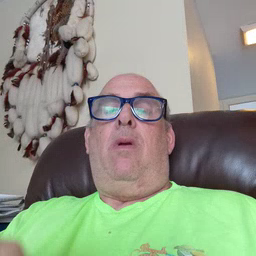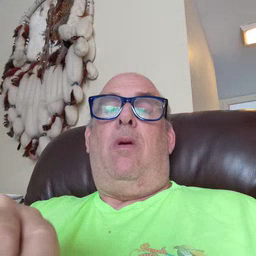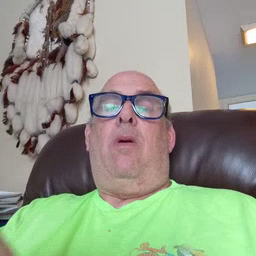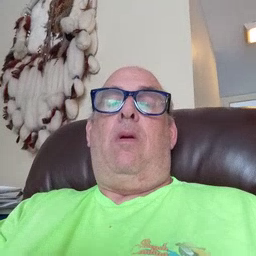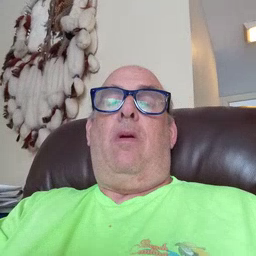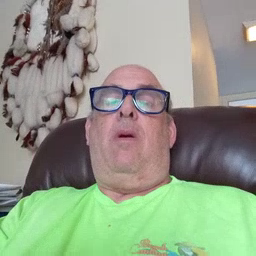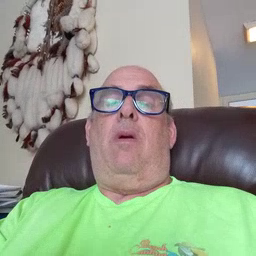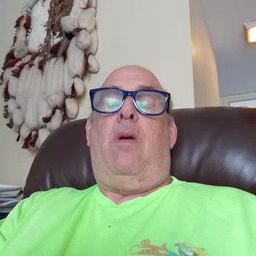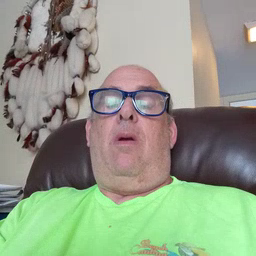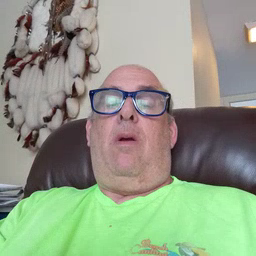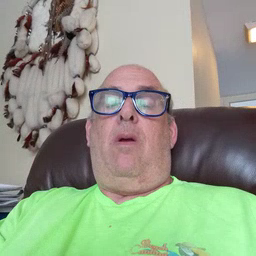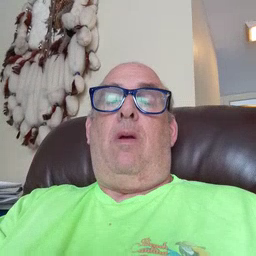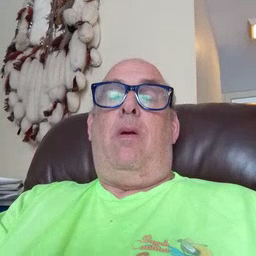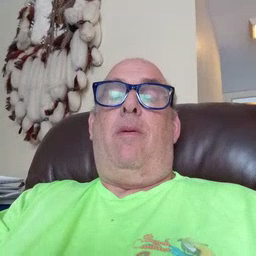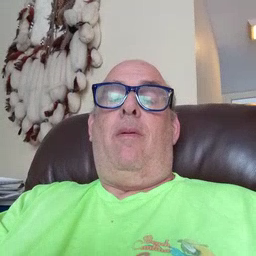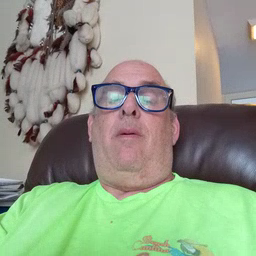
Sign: underwear